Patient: sex F, age 86
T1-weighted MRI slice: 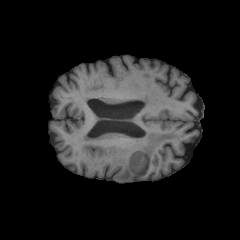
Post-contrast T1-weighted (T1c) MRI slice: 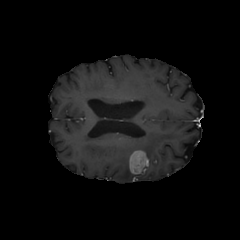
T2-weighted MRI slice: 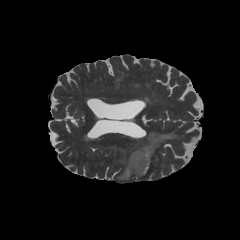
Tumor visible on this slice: yes
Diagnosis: Glioblastoma, IDH-wildtype
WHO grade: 4